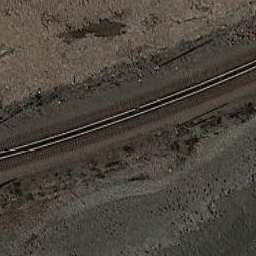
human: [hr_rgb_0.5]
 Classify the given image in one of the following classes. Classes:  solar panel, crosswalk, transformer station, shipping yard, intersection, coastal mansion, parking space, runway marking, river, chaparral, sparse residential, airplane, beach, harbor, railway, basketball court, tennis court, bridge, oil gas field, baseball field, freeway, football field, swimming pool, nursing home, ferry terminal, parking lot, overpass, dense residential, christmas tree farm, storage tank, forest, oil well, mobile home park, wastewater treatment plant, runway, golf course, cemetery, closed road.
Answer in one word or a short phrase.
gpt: railway